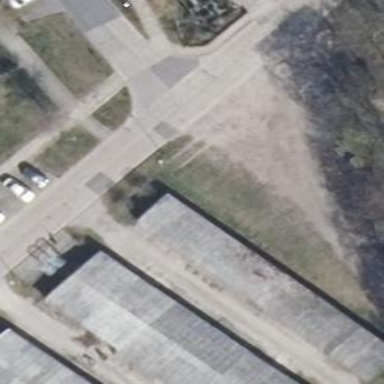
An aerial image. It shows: Garage building.